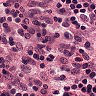
Metastatic tissue present: no